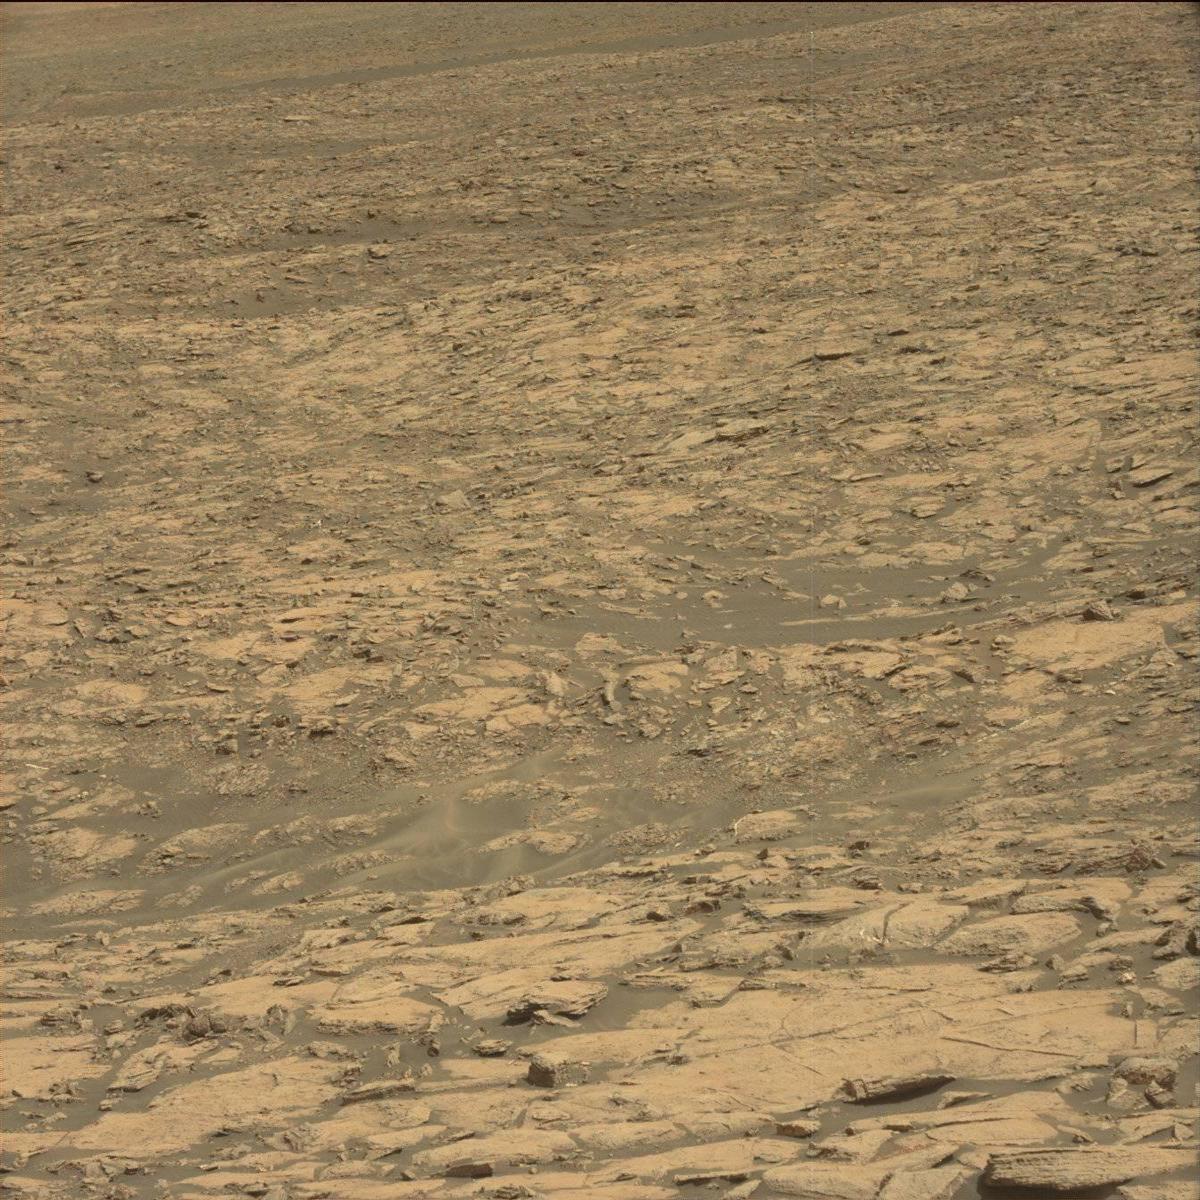
Terrain classes present: Bedrock, Rock, Sand / Soil